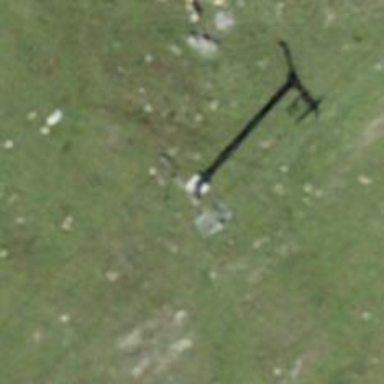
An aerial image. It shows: Pylon used for aerialway.